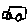
Label: car